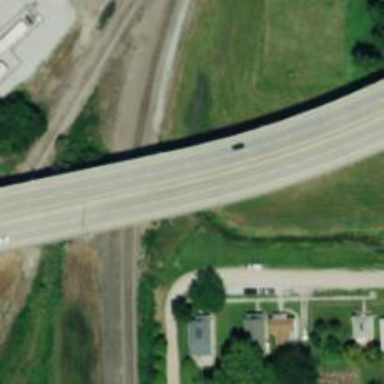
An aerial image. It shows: Viaduct bridge on trunk highway.